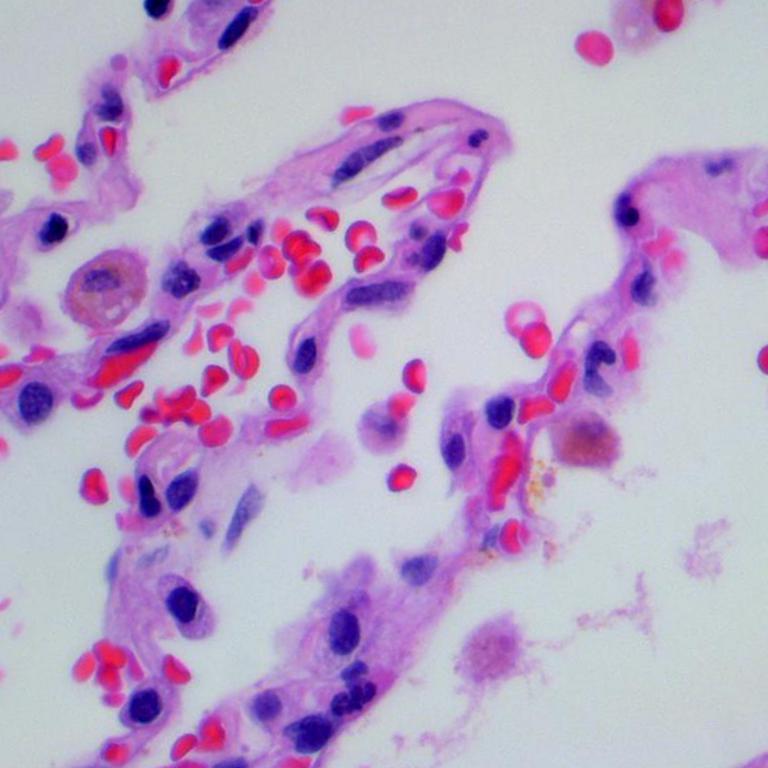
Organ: lung
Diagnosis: benign